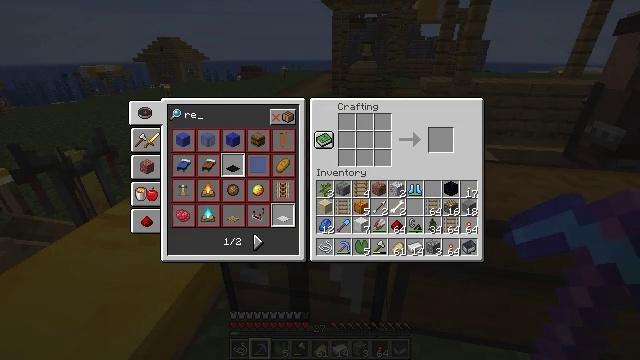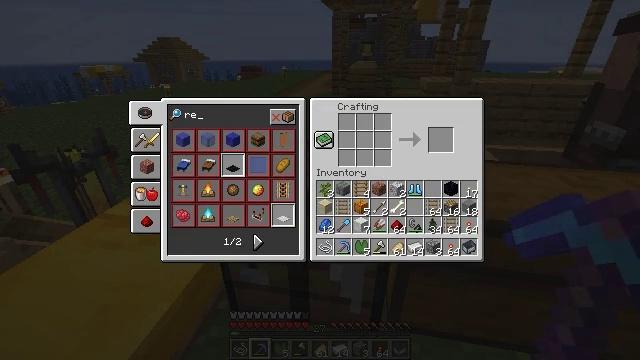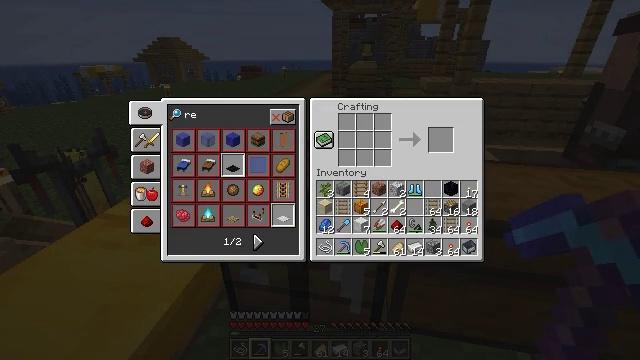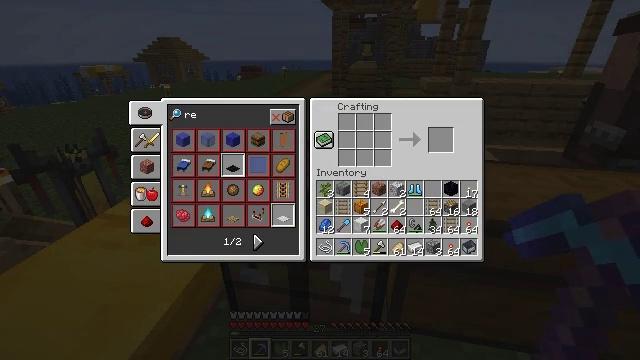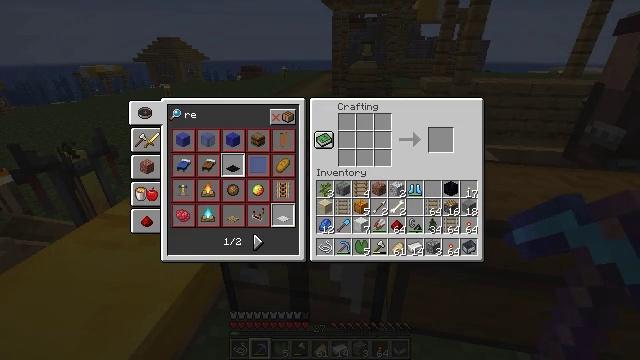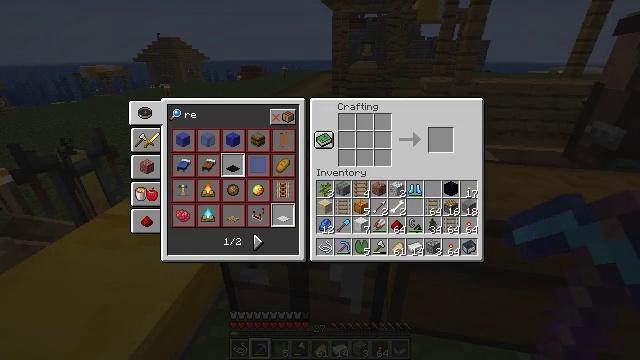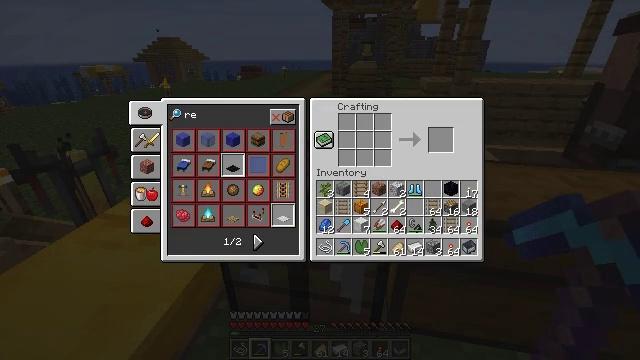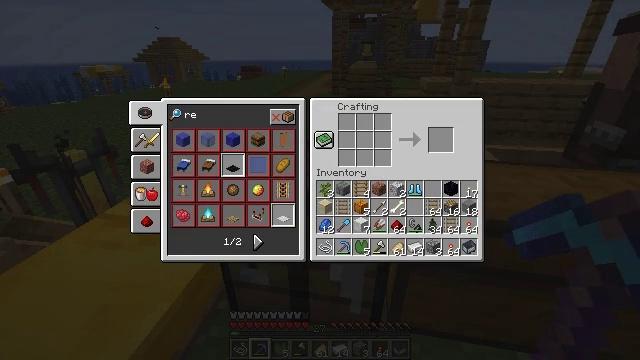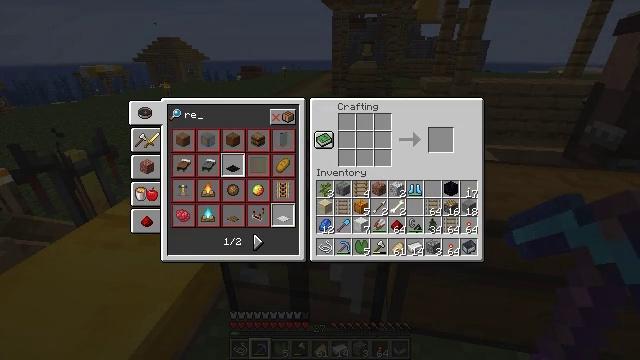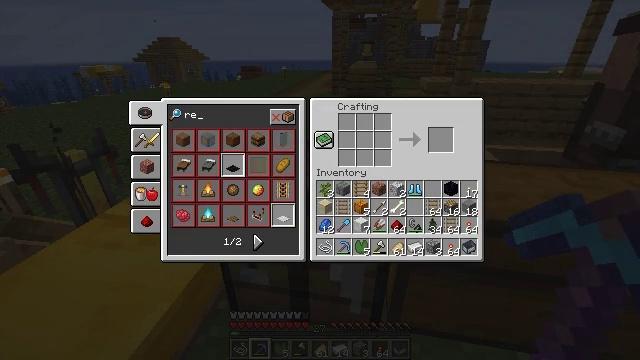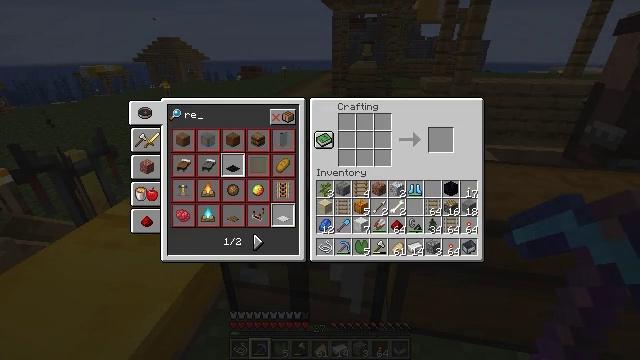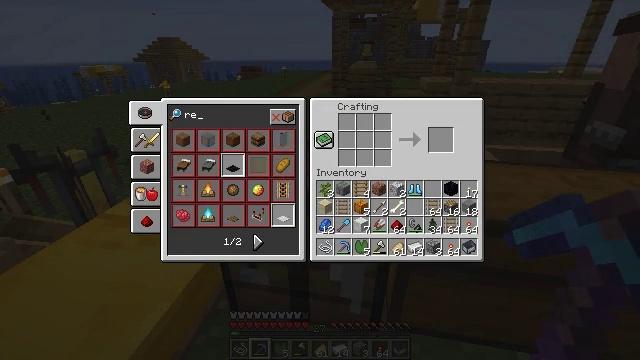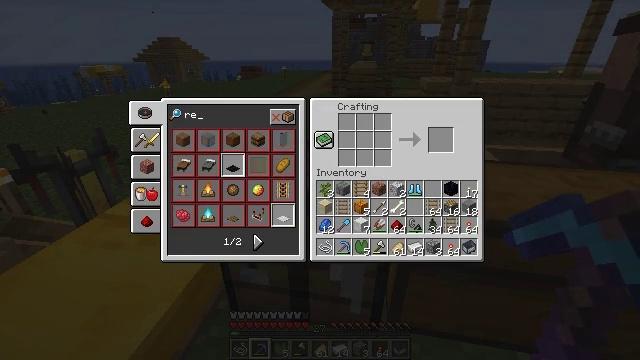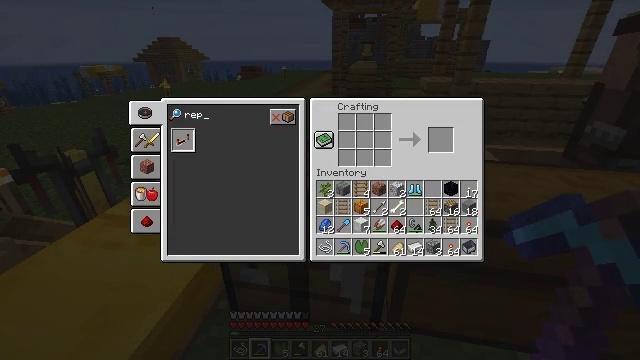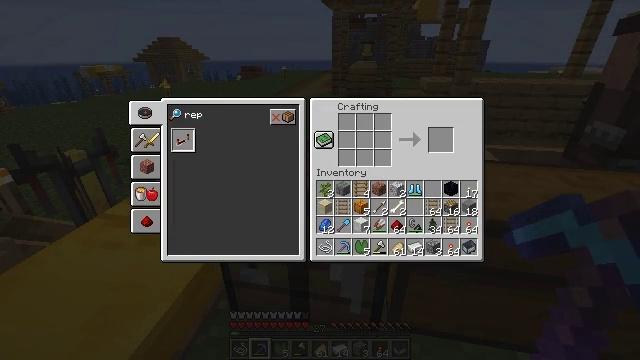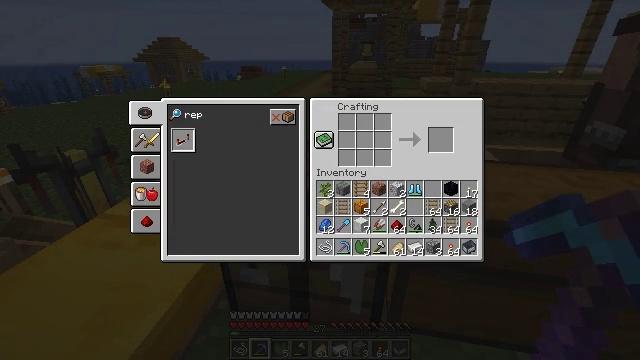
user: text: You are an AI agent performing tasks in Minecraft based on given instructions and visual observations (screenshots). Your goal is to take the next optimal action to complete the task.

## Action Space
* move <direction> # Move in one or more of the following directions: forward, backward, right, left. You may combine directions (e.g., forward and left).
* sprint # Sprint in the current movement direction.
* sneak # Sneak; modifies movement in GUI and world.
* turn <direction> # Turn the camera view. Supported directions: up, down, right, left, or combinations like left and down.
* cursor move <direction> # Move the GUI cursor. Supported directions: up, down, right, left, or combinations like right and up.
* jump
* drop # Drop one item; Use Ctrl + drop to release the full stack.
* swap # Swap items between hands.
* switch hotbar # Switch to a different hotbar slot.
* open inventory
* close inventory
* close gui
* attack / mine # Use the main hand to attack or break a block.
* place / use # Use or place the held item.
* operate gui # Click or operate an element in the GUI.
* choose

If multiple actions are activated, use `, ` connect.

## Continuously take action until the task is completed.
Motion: motion action
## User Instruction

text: Combine materials in the crafting table to craft a repeater.
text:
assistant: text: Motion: no_op
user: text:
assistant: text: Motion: no_op
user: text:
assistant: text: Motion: no_op
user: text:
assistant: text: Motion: no_op
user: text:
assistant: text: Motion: no_op
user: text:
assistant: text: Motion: no_op
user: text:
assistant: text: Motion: no_op
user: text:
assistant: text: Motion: no_op
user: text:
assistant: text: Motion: no_op
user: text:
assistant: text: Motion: no_op
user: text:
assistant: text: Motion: no_op
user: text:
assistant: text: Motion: no_op
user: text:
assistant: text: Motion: no_op
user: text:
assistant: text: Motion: no_op
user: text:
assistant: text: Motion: no_op
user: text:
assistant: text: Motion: no_op
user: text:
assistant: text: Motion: no_op
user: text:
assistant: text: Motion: no_op
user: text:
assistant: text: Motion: no_op
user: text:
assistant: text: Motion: no_op
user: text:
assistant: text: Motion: no_op
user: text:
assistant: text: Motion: no_op
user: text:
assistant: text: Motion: no_op
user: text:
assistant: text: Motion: no_op
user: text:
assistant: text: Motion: no_op
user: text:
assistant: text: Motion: no_op
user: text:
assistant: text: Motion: no_op
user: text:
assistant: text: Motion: sneak
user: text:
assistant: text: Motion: sneak
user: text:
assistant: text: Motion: sneak